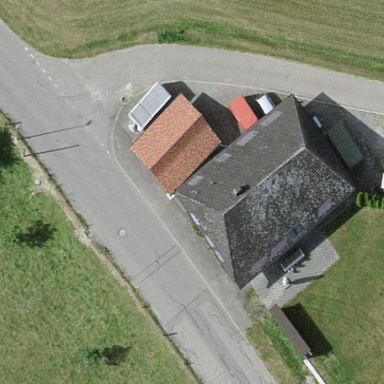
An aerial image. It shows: Residential building.